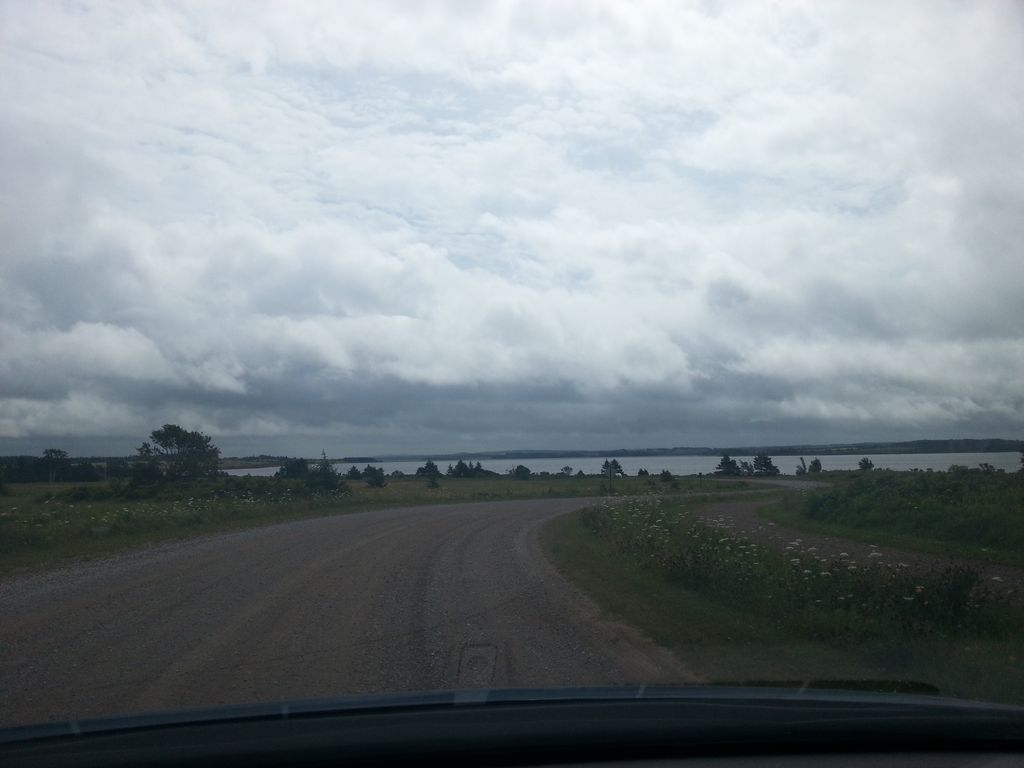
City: charlottetown